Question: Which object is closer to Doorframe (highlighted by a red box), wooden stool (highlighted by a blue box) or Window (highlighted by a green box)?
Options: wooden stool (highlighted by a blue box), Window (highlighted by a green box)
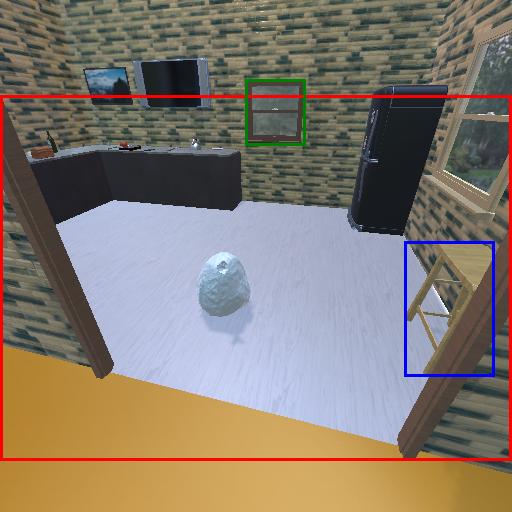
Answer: wooden stool (highlighted by a blue box)